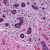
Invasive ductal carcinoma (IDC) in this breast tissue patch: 0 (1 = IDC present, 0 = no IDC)